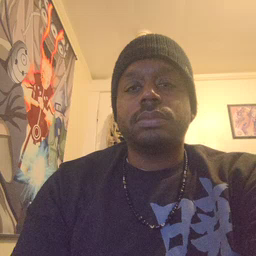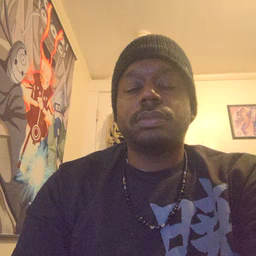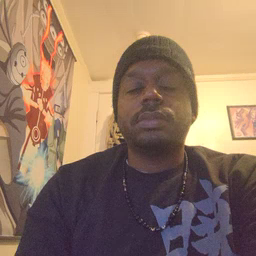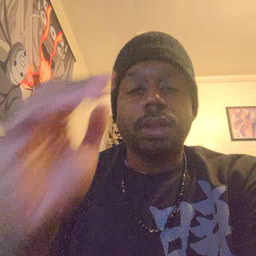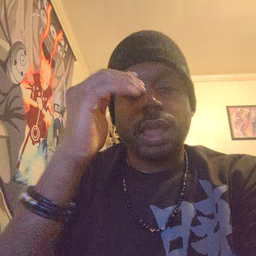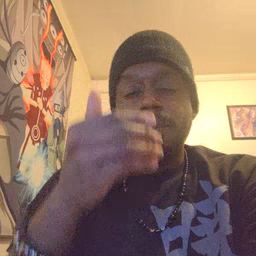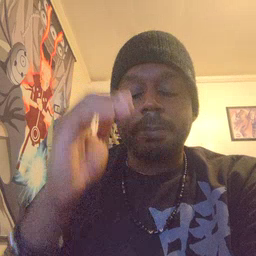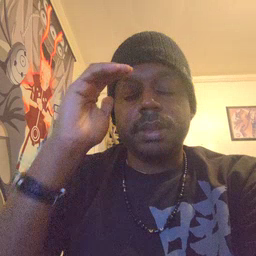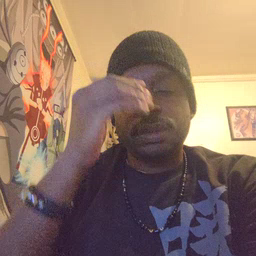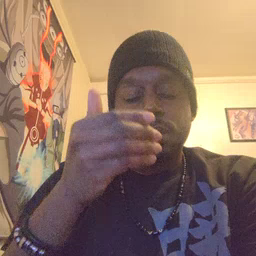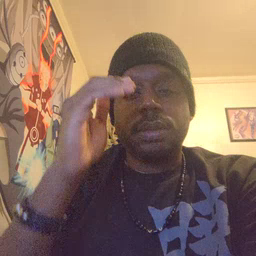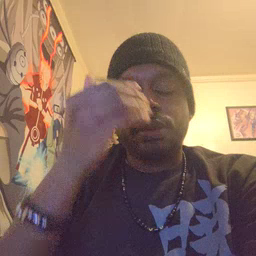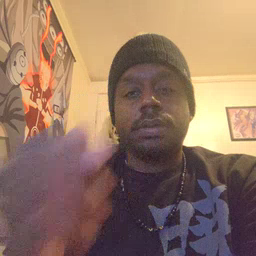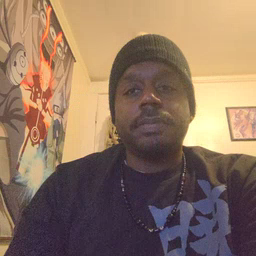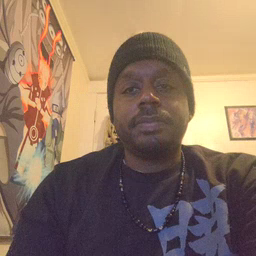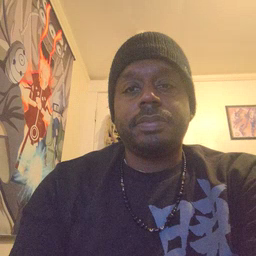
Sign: sleepy